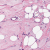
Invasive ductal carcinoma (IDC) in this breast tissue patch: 0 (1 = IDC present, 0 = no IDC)